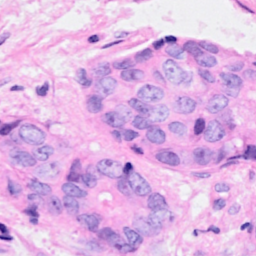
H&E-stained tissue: Breast